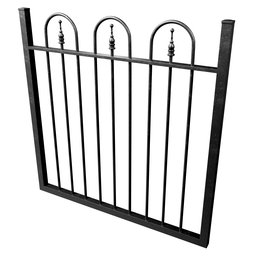
Label: architecture